Question: I need to make the date parts (dd, MMMM, yyyy) to be vertically aligned. I asked a question at <URL>. For example, with Lucida Fax font:

Making different labels for different date parts is considering but it's too manual. It's hard to make the text wrapped if the column width is small....
Thanks
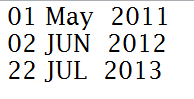
Answer: Thanks for your answers. I found for myself a solution that uses JTextPane as a TableCellRenderer, then define the tabstop values, and use tabs in formatting date. It seems ok for my requirement and also have other features of normal text field such as word wrapping...